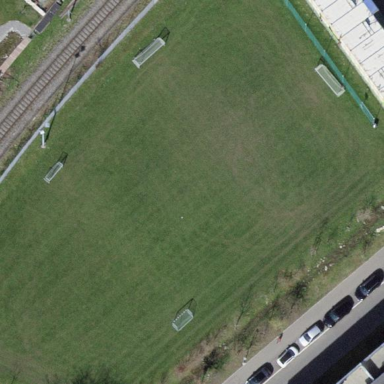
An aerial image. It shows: Soccer pitch for leisureland activities.